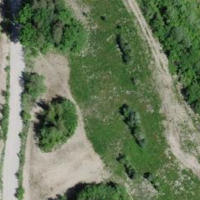
EUNIS habitat code: 55
Species observed at this site:
Certhia brachydactyla
Corvus corone
Anthus trivialis
Turdus philomelos
Falco subbuteo
Dendrocopos major
Prunella modularis
Aegithalos caudatus
Buteo buteo
Euphorbia cyparissias
Anthus pratensis
Sylvia atricapilla
Spinus spinus
Chroicocephalus ridibundus
Phylloscopus collybita
Larus michahellis
Ardea alba
Erithacus rubecula
Phoenicurus ochruros
Sitta europaea
Garrulus glandarius
Falco tinnunculus
Picus viridis
Corvus corax
Accipiter nisus
Motacilla cinerea
Cyanistes caeruleus
Linaria cannabina
Chloris chloris
Accipiter gentilis
Streptopelia decaocto
Sturnus vulgaris
Fringilla coelebs
Carduelis carduelis
Turdus merula
Columba palumbus
Circus aeruginosus
Tachymarptis melba
Parus major
Hirundo rustica
Columba oenas
Milvus milvus
Chamaenerion dodonaei
Coccothraustes coccothraustes
Motacilla alba
Delichon urbicum